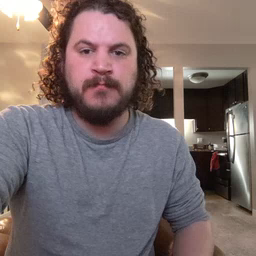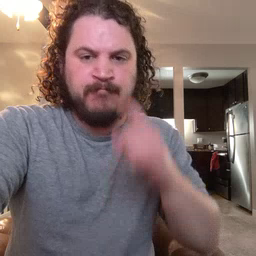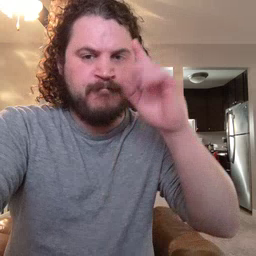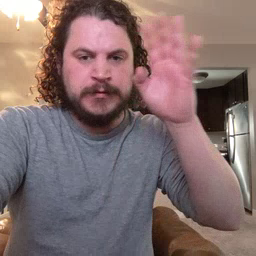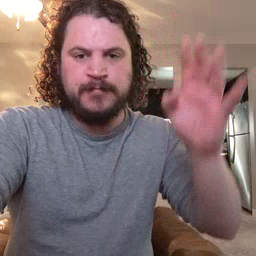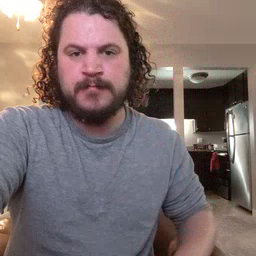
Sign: pretend